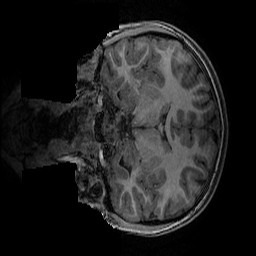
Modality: T1w
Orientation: coronal
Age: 12
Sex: male
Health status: ill
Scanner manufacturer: ge
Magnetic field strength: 3 T
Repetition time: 0.007664 s
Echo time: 0.00342 s